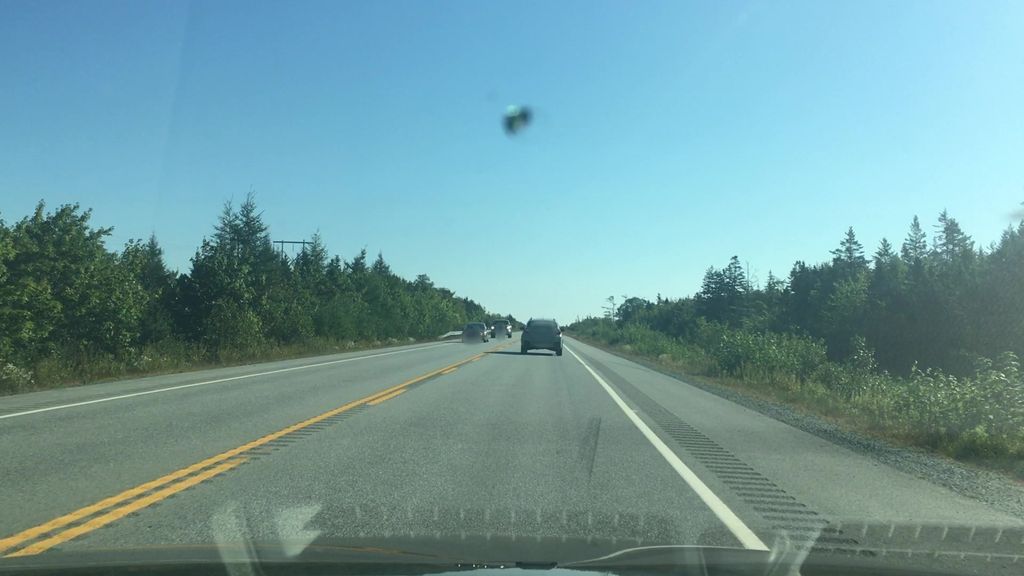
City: halifax